Interaction volume radius: 10 \u00c5
Interaction volume height: 15 \u00c5
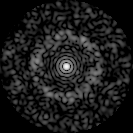
Disorder parameter: 0.8459